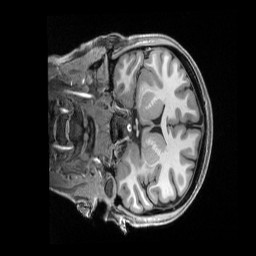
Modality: T1w
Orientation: coronal
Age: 26
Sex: female
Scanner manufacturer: siemens
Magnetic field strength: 3 T
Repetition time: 2.5 s
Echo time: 0.00296 s